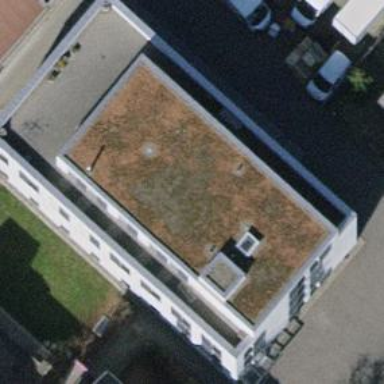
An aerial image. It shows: Commercial building.